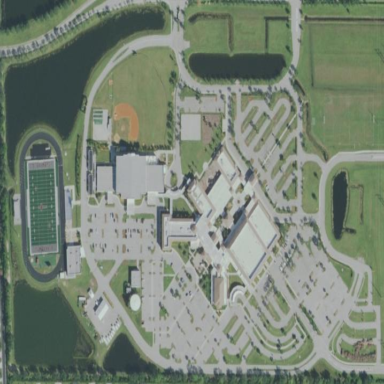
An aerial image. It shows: School.